Question: I am trying to import from Eclipse to AndroidStudio a project of mine and I am getting the following error

First I do not understand why it does not replace the google play services lib for the corresponding entry in the gradle file.
What should I do in order to fix the situation? Any guidance or link to a tutorial would be helpful.
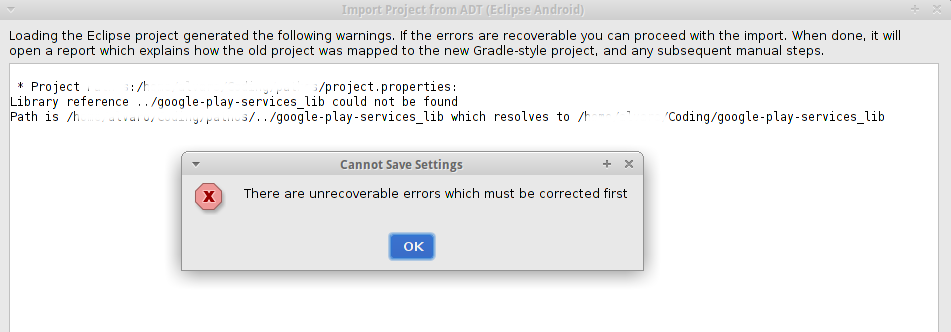
Answer: Well, there might be another way of solving this problem, but I ended up removing the line in the 'project.properties' file that was making reference to the 'google-play-services_lib' library.